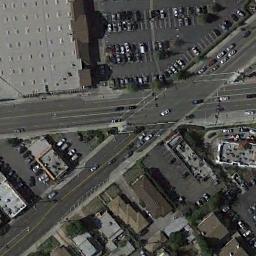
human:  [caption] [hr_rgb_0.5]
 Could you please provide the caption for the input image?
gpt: There are many buildings of different shapes and sizes beside the intersection .

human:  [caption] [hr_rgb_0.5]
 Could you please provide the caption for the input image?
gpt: There are some big trees above the intersection .

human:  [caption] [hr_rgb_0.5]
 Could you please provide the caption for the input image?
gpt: There are many moving and waiting vehicles on the slanted intersection of the intersection, There are many buildings and some trees around the intersection, And many cars are parked in the open space beside the intersection .

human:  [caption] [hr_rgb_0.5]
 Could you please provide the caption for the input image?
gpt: A tilted intersection with normal traffic is between some buildings and a parking lot .

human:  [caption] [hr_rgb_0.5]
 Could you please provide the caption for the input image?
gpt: There are some buildings and a parking lot with many cars beside the intersection .